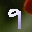
Label: 9